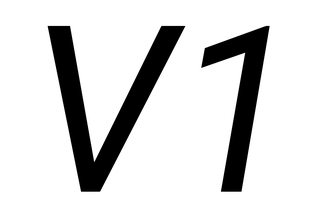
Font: Roboto-Italic_Italic